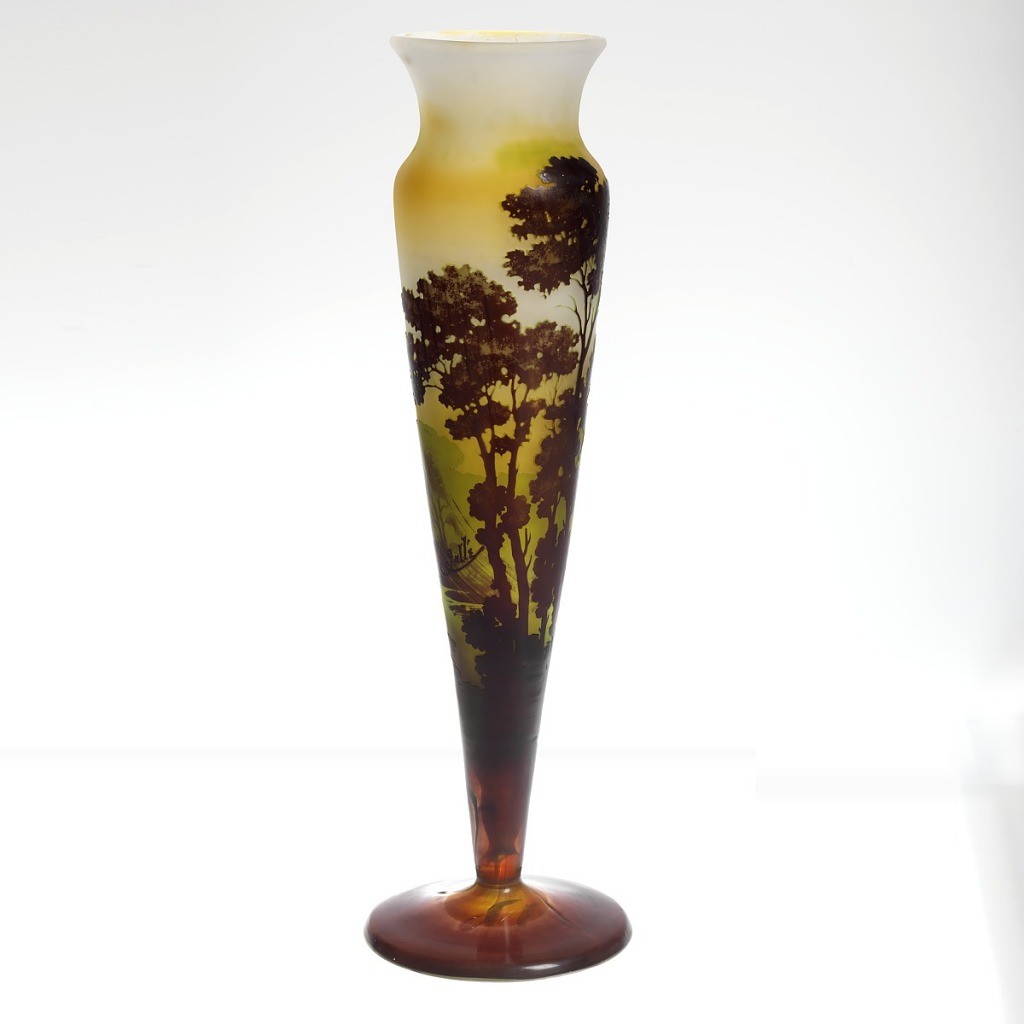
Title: Green, brown, landscape
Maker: Emile Gallé, French, 1846 - 1904
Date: late 19th–early 20th century
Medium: Blown, cased, acid etched glass
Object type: Vase
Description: Silhouetted landscape of trees on yellow and white background.